Interaction volume radius: 5 \u00c5
Interaction volume height: 25 \u00c5
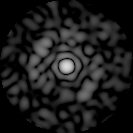
Disorder parameter: 0.837